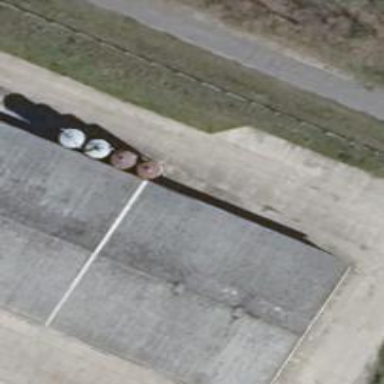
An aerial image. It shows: Silo.